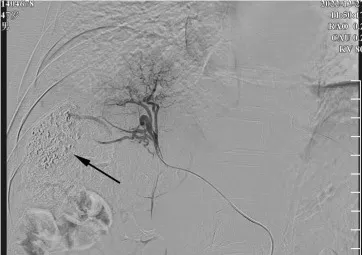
Post-embolization DSA was repeated and demonstrated no residual enhancing tumor.
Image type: radiology (x_ray)